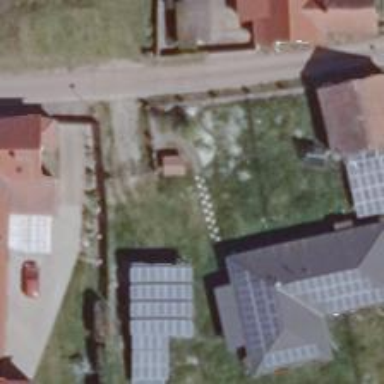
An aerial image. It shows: Building equipped with small solar photovoltaic panel for electricity generation.